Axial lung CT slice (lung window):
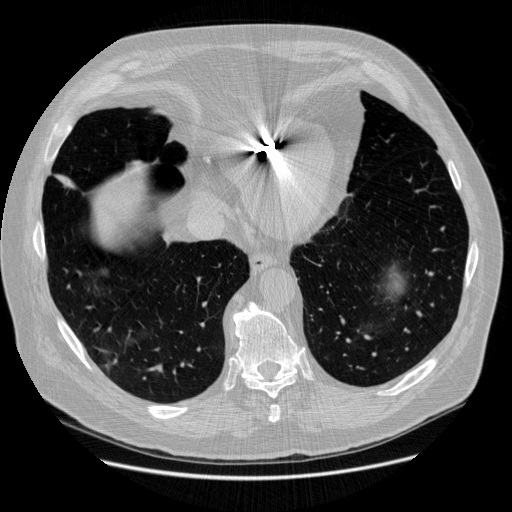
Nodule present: no